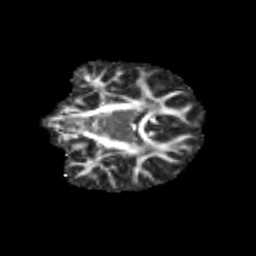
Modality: FA
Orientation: coronal
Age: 11
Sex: female
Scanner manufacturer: siemens
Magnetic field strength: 3 T
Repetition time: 3.8 s
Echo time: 0.07 s